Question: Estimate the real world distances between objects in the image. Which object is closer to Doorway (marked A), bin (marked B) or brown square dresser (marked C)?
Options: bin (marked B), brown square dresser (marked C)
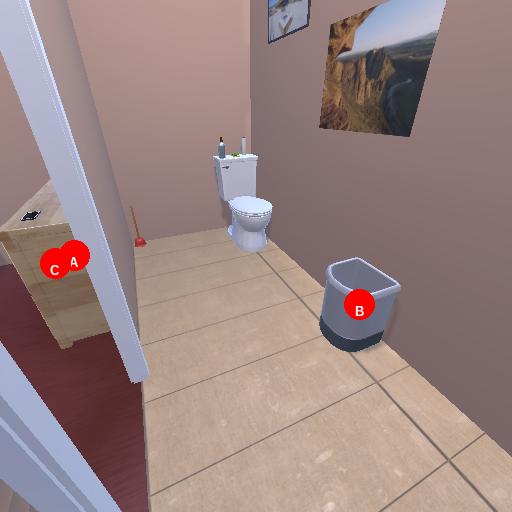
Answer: bin (marked B)